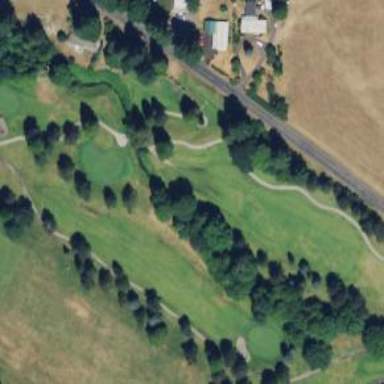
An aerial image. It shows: Well-maintained grassy area known as the fairway on golf course.